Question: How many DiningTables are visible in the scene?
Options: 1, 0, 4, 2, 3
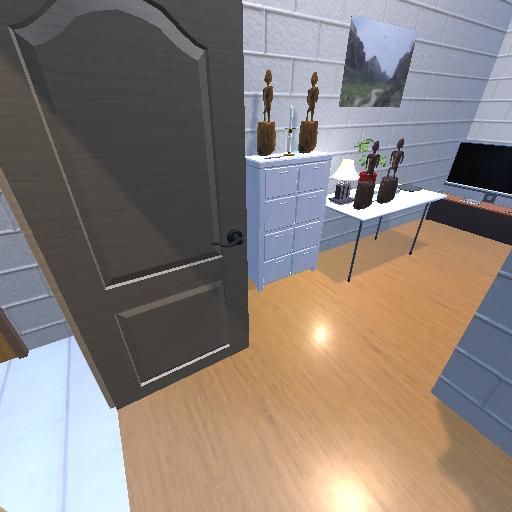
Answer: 1